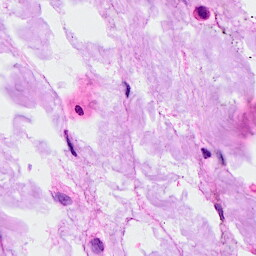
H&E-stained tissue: Breast